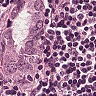
Metastatic tissue present: yes